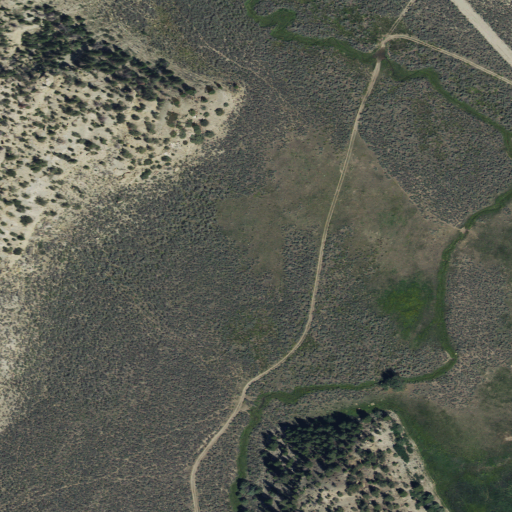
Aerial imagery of valley in Utah named Chipeta Canyon containing evergreen forest, shrub, herbaceous wetlands, and woody wetlands